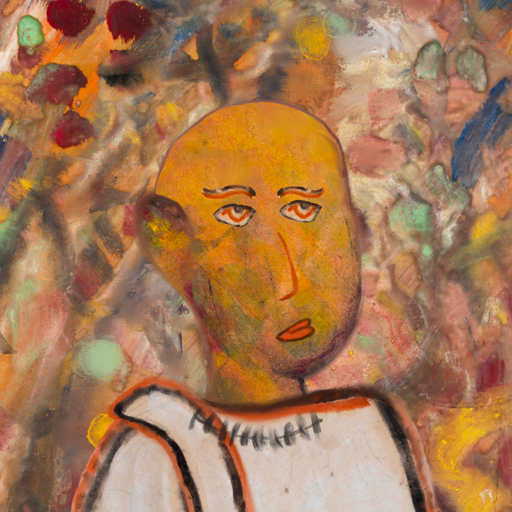
Background: Mother_And_Son_Mother, Head And Neck Side: Gypsy_Mother, Face Side: Experience, Bust: Roy_Bahadur, Hair Side: Blank, Head Accessory: Blank, Second Necklace: Blank, Necklace: In_The_Sun, Baby: Blank